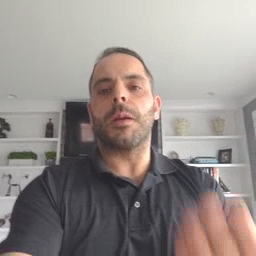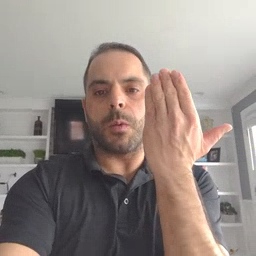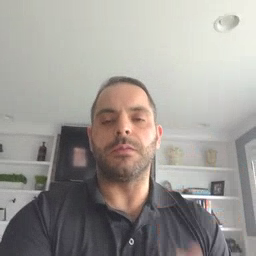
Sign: morning